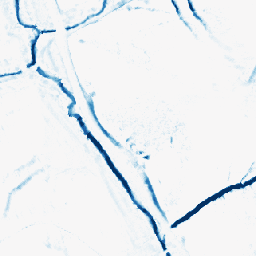
Category: morphological
Decomposition family: morphological_diamond
Decomposition parameters: operation: closing
radius: 5
Upsampling method: area
Upsampling parameters: scale: 8
Upsampling scale: 8